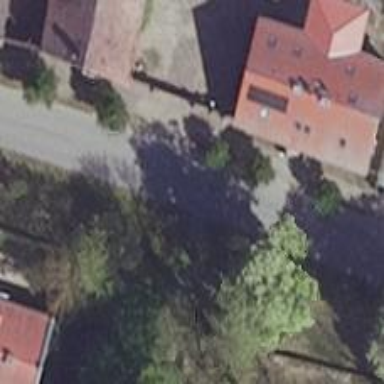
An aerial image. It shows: Residential building with gabled roof.